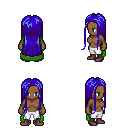
a pixel art fantasy rpg character, female body template, human, dark skin, green cape, white pants, blue extra-long hairstyle, maroon shoes, four views (front, back, left, right), 2x2 character sprite sheet, small pixel art, hard edges, no anti-aliasing